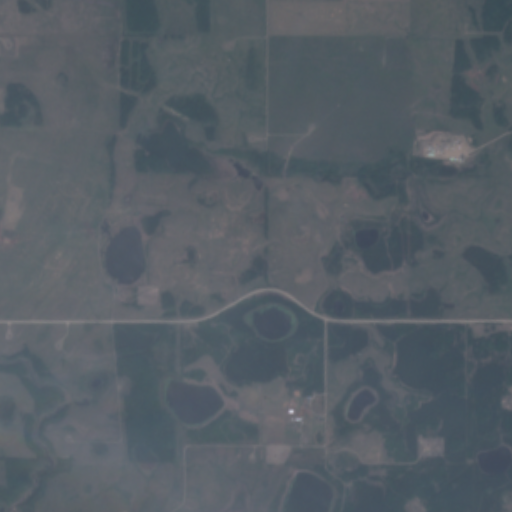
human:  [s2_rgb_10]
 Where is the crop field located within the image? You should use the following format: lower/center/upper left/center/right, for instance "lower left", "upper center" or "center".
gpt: There is no crop field in the image.